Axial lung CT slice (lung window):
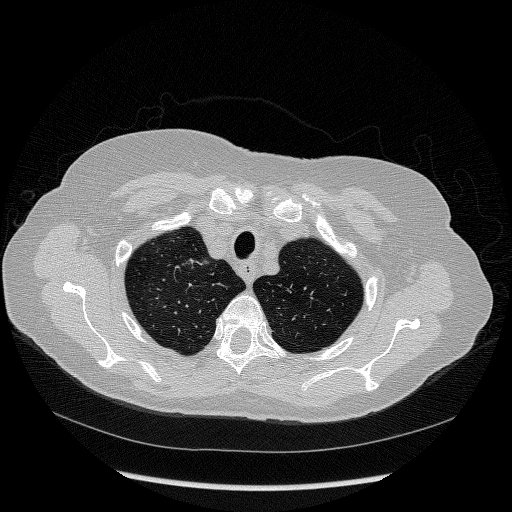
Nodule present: no